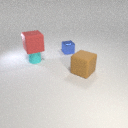
small cyan rubber cylinder below large red rubber cube